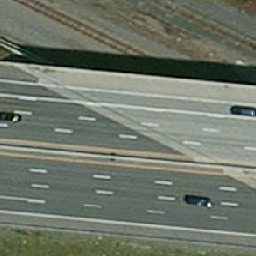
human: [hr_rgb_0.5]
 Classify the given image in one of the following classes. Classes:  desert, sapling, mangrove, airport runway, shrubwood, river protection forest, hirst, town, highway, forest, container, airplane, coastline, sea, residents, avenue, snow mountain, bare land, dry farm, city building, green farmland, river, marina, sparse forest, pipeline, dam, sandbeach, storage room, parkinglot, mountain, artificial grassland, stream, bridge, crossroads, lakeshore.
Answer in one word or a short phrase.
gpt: highway